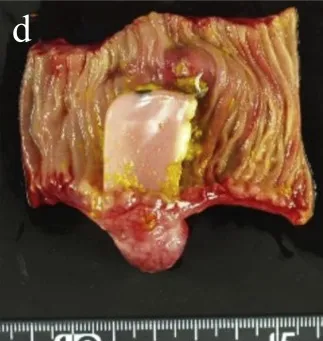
Intraoperative photograph and macroscopic findings in Case 2. . (d) Dissection of the affected ileum revealed impaction of the denture in the ileal lumen.
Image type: pathology (fish)